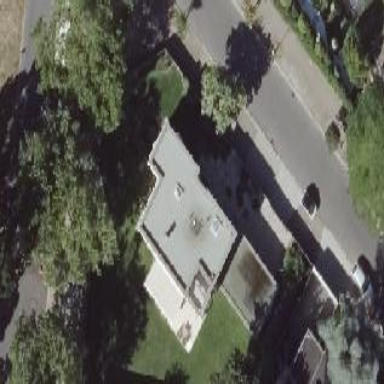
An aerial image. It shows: Detached building.